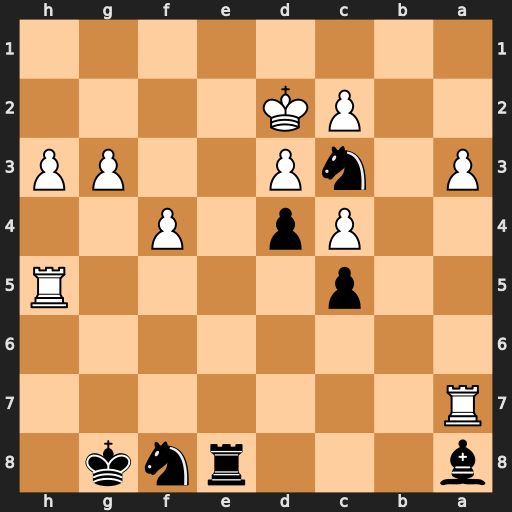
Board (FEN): b3rnk1/R7/8/2p4R/2Pp1P2/P1nP2PP/2PK4/8
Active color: b
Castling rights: -
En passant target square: -
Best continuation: Re2+ Kc1 Re1+ Kb2 Rb1#